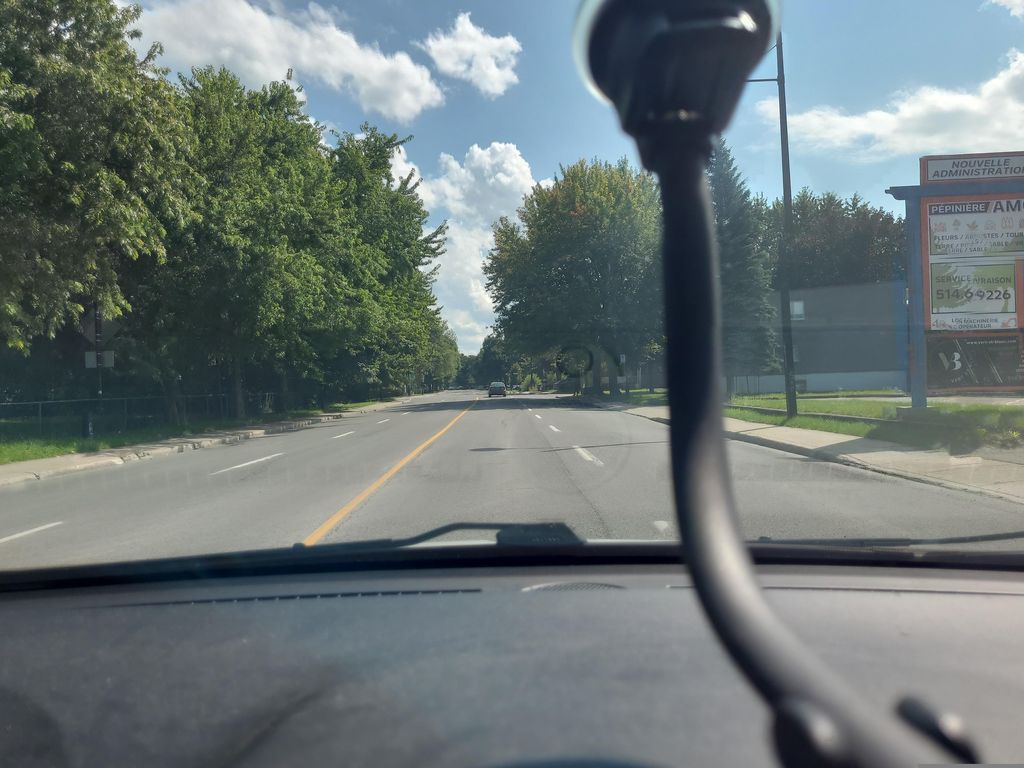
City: montreal